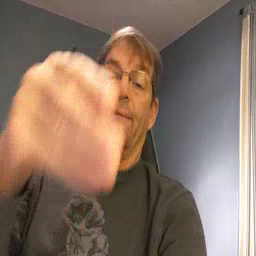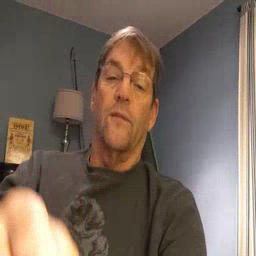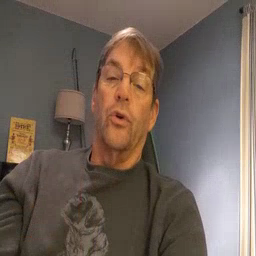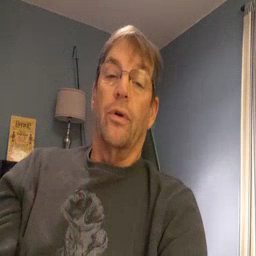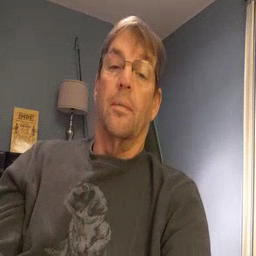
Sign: after